Question: I have a table with two active columns. In Column A I have all the dates between, let's say, January 1, 2012 to December 31, 2019. In column B I have a corresponding name. For instance:
[
etc.
I want to create ranges based on criteria, like:
<URL>
The trick is, this should be done by calendar year, which means that during the 8-year period, I should have 8 set of 3 columns (from / to / name), one for each calendar year. If one range covers two years (let's say, November 1, 2012 to February 1st, 2013), the last row of 2012 should read
2012-11-01 to 2012-12-31
while the first row of 2013 will read
2013-01-01 to 2013-02-01
I managed to separate the ranges, but for some reason I am not able to go further and do that for each calendar year. Is there a way to do that?
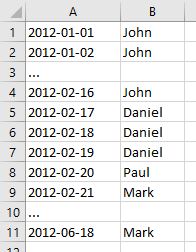
Answer: Let's assume you want to place your 8 set of 3 columns starting from column G and that your list in the range D:F has headers in row 1 and data from row 2 on. In cell G1 write down your first year (2012), in cell H1 "From", in cell I1 "To" and in cell J1 "Name".
Now in cell H2 write this formula:
'''
=IF(IF(OR(IF(AND($E2>=DATE(G$1,1,1),$D2<=DATE(G$1,12,31)),1,0),IF(AND($D2>=DATE(G$1,1,1),$E2<=DATE(G$1,12,31)),1,0)),1,0),MAX($D2,DATE(G$1,1,1)),"")
'''
In cell I2 write this formula:
'''
=IF(IF(OR(IF(AND($E2>=DATE(G$1,1,1),$D2<=DATE(G$1,12,31)),1,0),IF(AND($D2>=DATE(G$1,1,1),$E2<=DATE(G$1,12,31)),1,0)),1,0),MIN($E2,DATE(G$1,12,31)),"")
'''
In cell J2 write this formula:
'''
=IF(AND(H2<>"",I2<>""),F2,"")
'''
Drag the 3 of them all the way down accordingly to your need. You can then copy the G:J range and paste any time you need next to itself; just change the year in the top left cell and it should do the trick.
Report any question you have or bug you have encountered. If, according to your judgment, this answer (or any other) is the best solution to your problem you have the privilege to accept it (<URL>.